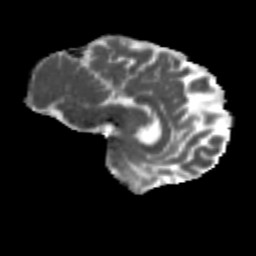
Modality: MD
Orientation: sagittal
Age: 67
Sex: male
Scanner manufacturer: siemens
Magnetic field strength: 3 T
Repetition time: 4.71 s
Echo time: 0.0906 s